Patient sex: M
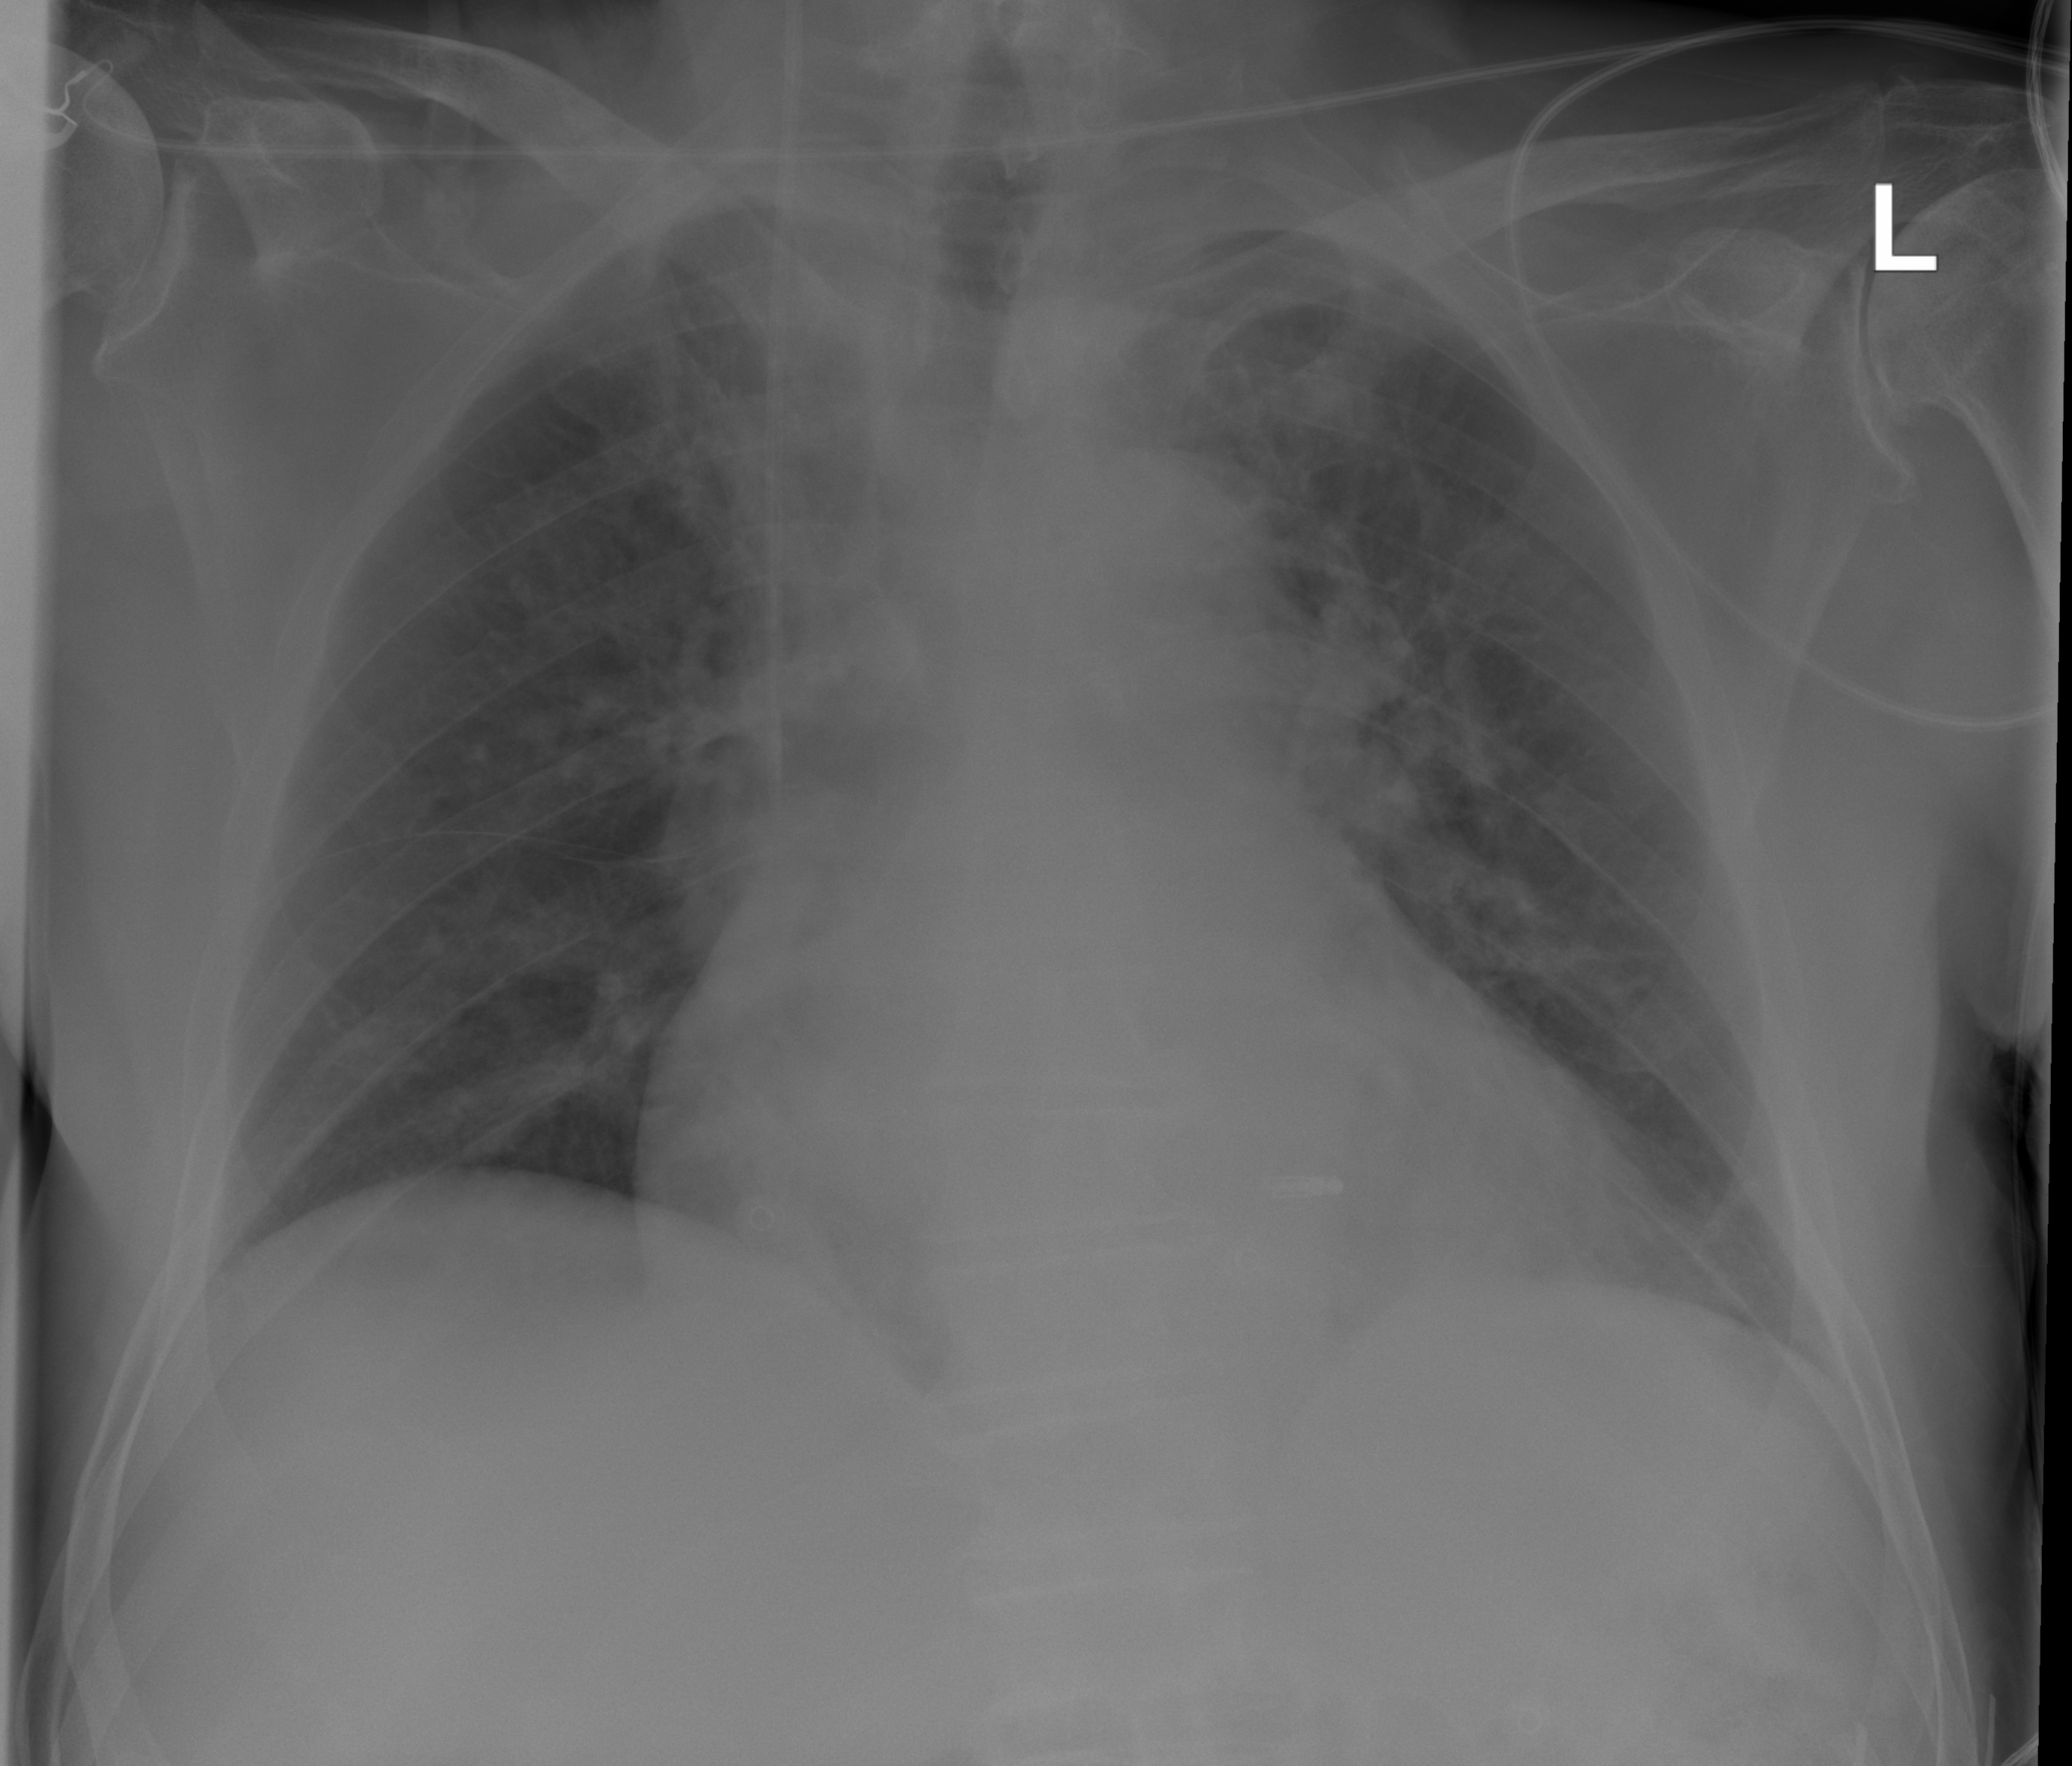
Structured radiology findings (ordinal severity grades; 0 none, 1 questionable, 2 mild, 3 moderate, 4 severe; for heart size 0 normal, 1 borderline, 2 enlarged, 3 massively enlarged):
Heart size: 2
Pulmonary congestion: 0
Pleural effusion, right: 0
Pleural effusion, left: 0
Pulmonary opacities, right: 1
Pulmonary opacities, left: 0
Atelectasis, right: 1
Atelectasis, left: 1